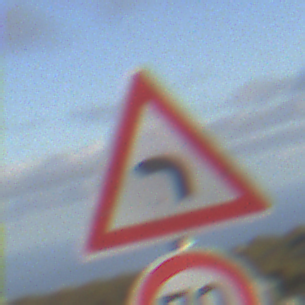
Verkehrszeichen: KurveLinks
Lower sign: Geschwindigkeit70
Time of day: SunriseSunset
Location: Outdoor (Nature)
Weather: PartlyCloudy
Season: NotSpecified
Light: Natural